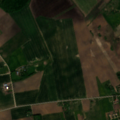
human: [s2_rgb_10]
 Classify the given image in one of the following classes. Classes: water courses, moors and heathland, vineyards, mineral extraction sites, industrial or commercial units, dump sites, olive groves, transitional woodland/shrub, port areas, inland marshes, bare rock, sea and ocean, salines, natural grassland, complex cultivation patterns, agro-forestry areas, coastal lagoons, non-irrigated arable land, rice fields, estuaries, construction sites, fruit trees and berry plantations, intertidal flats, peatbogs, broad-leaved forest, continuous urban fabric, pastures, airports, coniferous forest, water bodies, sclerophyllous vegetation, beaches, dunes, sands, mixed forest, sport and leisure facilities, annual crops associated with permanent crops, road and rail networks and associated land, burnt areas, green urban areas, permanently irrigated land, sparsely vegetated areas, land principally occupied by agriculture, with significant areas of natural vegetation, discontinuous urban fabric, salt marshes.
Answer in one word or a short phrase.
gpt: discontinuous urban fabric, non-irrigated arable land, complex cultivation patterns, transitional woodland/shrub